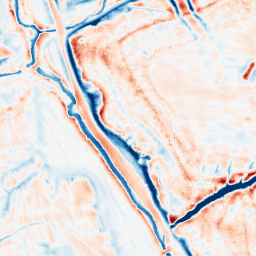
Category: edge_preserving
Decomposition family: bilateral
Decomposition parameters: d: 21
sigma_color: 75
sigma_space: 25
Upsampling method: sinc_blackman
Upsampling parameters: scale: 2
kernel_size: 4
Upsampling scale: 2